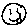
Label: smiley face